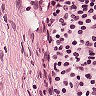
Metastatic tissue present: no